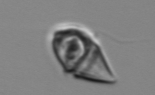
Label: Gyrodinium